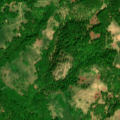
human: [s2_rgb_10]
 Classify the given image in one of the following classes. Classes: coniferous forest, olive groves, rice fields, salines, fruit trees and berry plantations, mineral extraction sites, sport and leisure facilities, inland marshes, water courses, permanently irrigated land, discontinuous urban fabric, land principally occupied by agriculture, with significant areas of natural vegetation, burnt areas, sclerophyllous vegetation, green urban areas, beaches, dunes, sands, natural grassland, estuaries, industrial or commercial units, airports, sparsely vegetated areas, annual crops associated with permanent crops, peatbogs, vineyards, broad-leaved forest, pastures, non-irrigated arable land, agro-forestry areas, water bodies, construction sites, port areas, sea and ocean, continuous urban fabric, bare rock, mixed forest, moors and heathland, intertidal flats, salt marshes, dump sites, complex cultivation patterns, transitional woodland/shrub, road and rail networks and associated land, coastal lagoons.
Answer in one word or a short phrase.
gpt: land principally occupied by agriculture, with significant areas of natural vegetation, broad-leaved forest, natural grassland